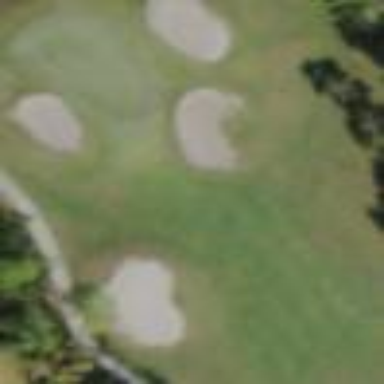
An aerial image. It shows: Scenic golf fairway.